Current action and preconditions to check: trajectory_clear

Your task: For each precondition in the list above, predict whether it will hold at this action.

Consider the current scene as observed from the mobile robot's camera, and analyze the predicted future states of all dynamic agents (e.g., people, animals, vehicles, or any moving entities) within the NEXT SECOND.

IMPORTANT: Only answer "very likely" if you are absolutely certain—based on strong, clear evidence—that a dynamic agent will violate the precondition in the predicted future state. Do NOT answer "very likely" for unlikely, ambiguous, or low-probability risks.

Ask yourself for each precondition: Is there a high probability, with clear and convincing evidence, that the predicted future states of any dynamic agent will interfere with the predicted future state of the currently executing action within the NEXT SECOND, causing that precondition to fail?

Assess the risk level based on these predictions. Use "likely" or "very likely" if motions create a clear risk of interference.

Use "neutral" or "improbable" if agents are nearby but their predicted paths are clearly diverging or non-conflicting.

Failure Risk Categories: "very improbable", "improbable", "neutral", "likely", "very likely"

Answer Format: Output ONLY the probability_of_failure value from these categories: "very improbable", "improbable", "neutral", "likely", "very likely"

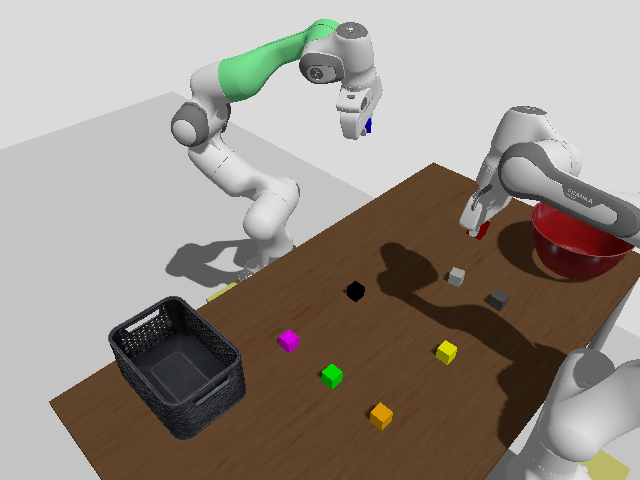

Answer: very improbable